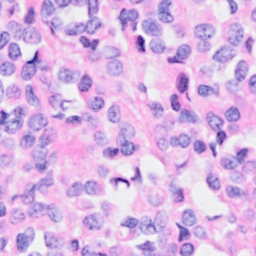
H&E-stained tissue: Breast